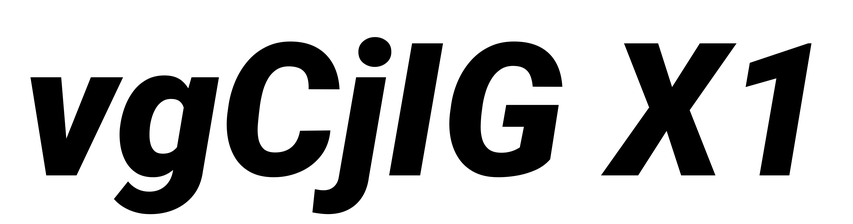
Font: Roboto-Italic_Black_Italic